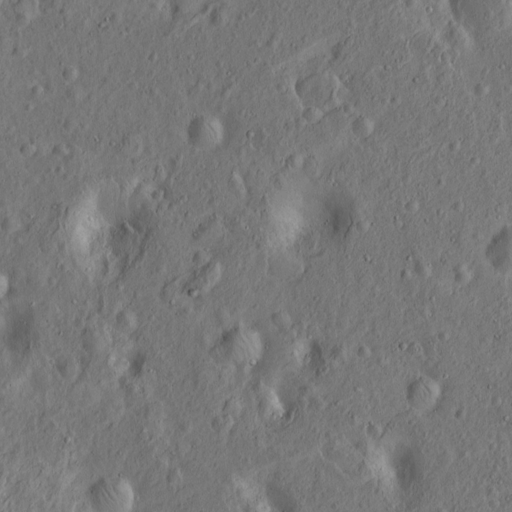
Objects detected: cone, cone